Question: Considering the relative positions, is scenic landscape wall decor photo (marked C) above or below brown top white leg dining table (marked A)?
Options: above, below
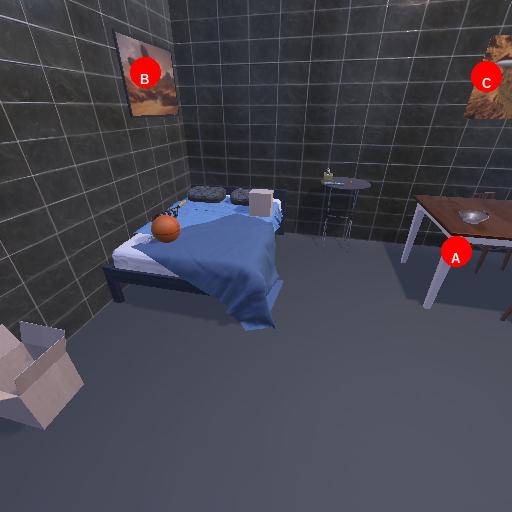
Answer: above